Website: walmart
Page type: address-validator
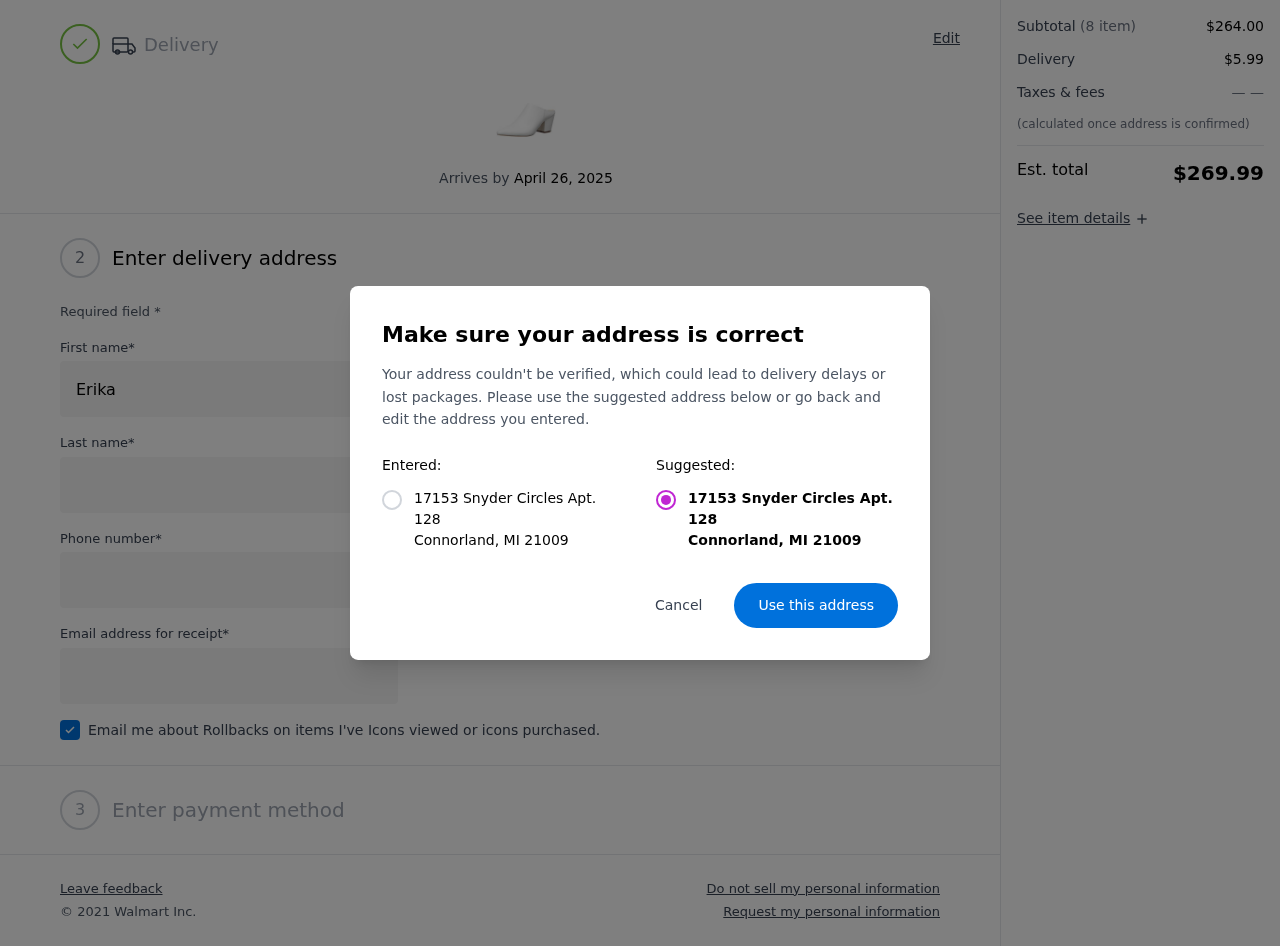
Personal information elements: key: PII_CITY
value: Connorland
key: PII_POSTCODE
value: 21009
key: PII_STATE_ABBR
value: MI
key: PII_STREET
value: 17153 Snyder Circles Apt. 128
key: PII_FIRSTNAME
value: Erika
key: PII_LASTNAME
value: Dudley
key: PII_STREET2
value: Apt. 317
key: PII_PHONE
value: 7589260168
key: PII_EMAIL
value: erika_dudley@yahoo.com
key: PII_POSTCODE_FULL
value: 21009
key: PII_POSTCODE_NUMERIC
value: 21009
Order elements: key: ORDER_DELIVERY_DATE
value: April 26, 2025
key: ORDER_SUBTOTAL
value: $264.00
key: ORDER_SHIPPING_COST
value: $5.99
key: ORDER_TOTAL
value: $269.99